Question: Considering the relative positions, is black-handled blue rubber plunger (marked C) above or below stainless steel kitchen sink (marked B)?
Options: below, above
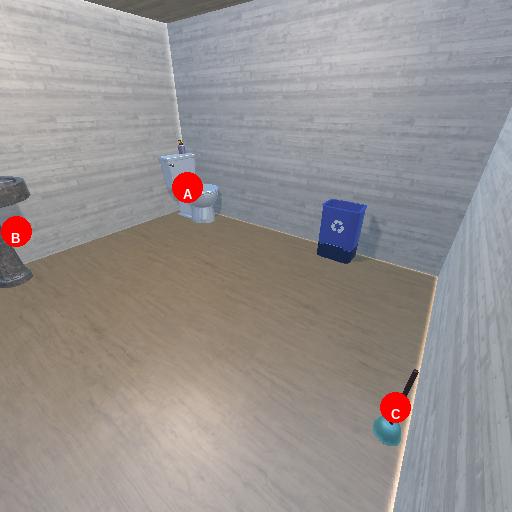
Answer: below